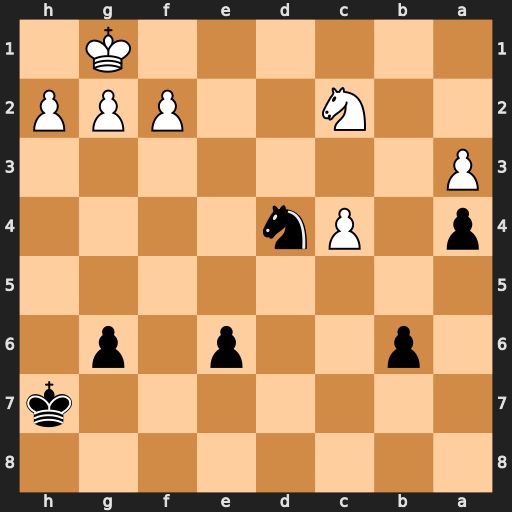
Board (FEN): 8/7k/1p2p1p1/8/p1Pn4/P7/2N2PPP/6K1
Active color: b
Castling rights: -
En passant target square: -
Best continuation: Nxc2 c5 bxc5